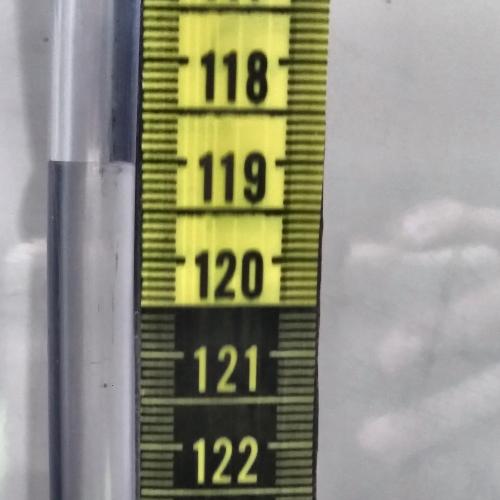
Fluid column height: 119.0 cm